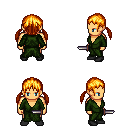
a pixel art fantasy rpg character, male body template, human, tanned skin, green robe, teal pants, light blonde twin-tailed hairstyle, black shoes, dagger, four views (front, back, left, right), 2x2 character sprite sheet, small pixel art, hard edges, no anti-aliasing